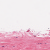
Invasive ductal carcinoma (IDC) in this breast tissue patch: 0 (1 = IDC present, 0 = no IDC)